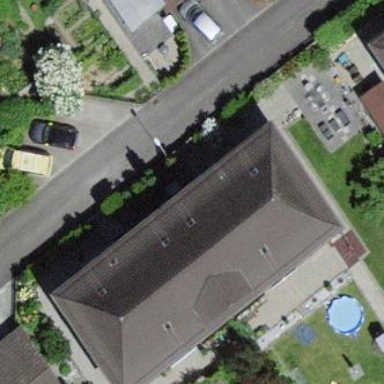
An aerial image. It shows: Terrace building with hipped roof shape.